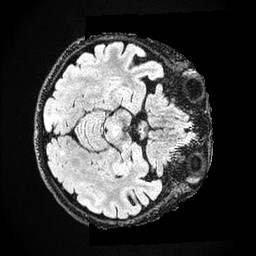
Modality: FLAIR
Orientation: axial
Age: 34
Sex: female
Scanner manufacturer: ge
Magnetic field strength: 3 T
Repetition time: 4.802 s
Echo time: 0.1163 s